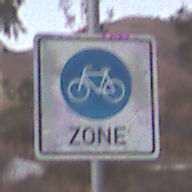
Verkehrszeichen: BeginnFahrradzone
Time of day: SunriseSunset
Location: Outdoor (Suburban)
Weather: PartlyCloudy
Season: NotSpecified
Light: Natural